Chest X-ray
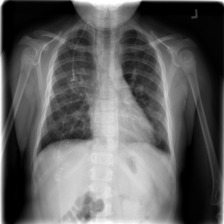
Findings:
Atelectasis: negative
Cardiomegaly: negative
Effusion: negative
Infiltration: negative
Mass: negative
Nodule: negative
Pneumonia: negative
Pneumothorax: negative
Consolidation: negative
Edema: negative
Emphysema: negative
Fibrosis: negative
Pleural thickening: negative
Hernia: negative